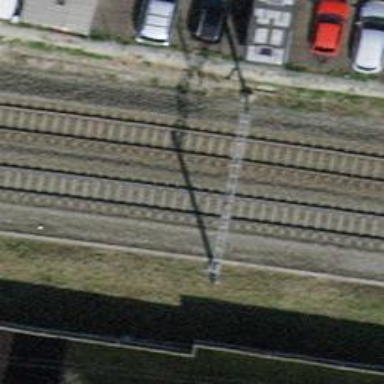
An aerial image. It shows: Rail siding with electrified contact lines.